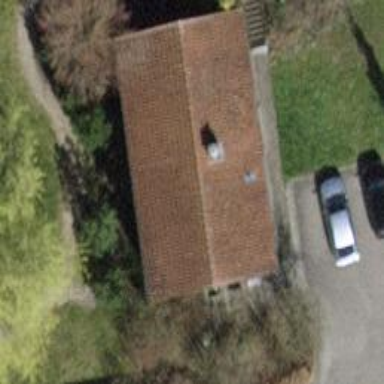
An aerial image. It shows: Building with tile roof.